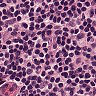
Metastatic tissue present: no